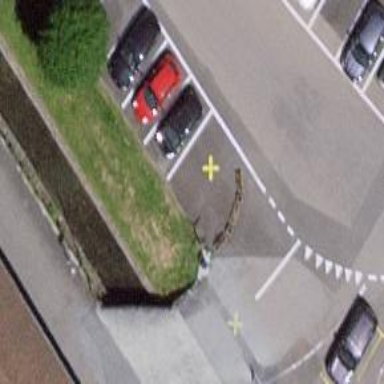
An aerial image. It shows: Post box is visible.